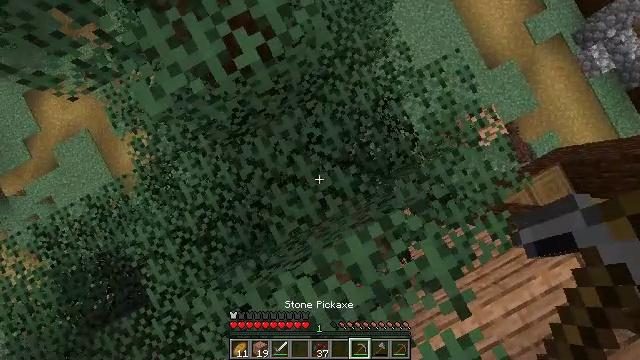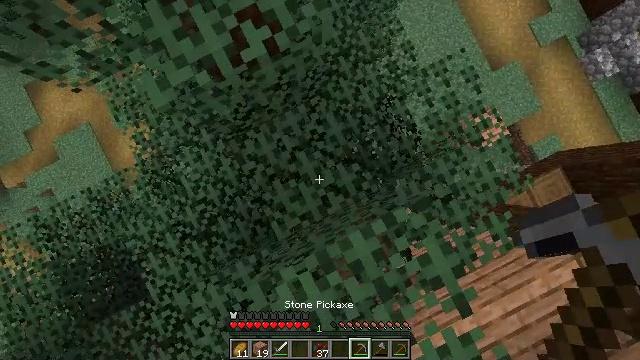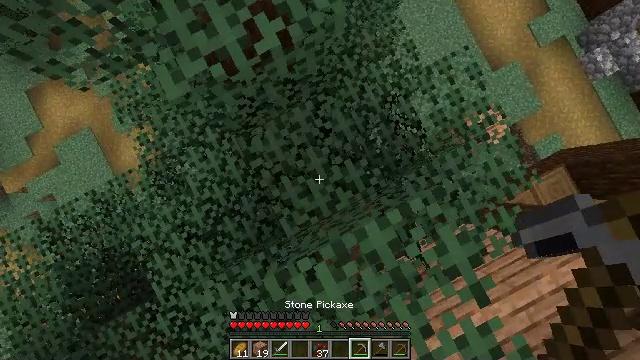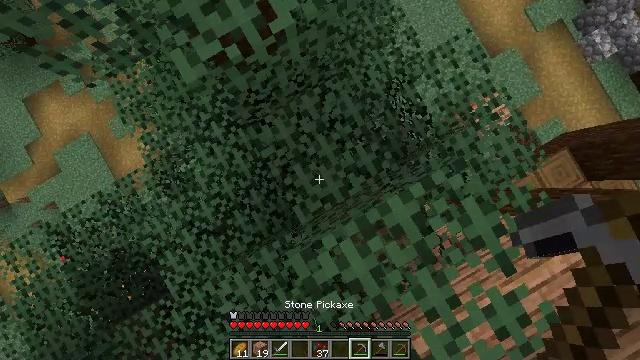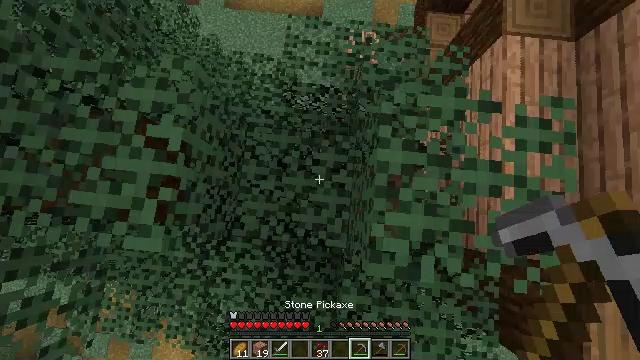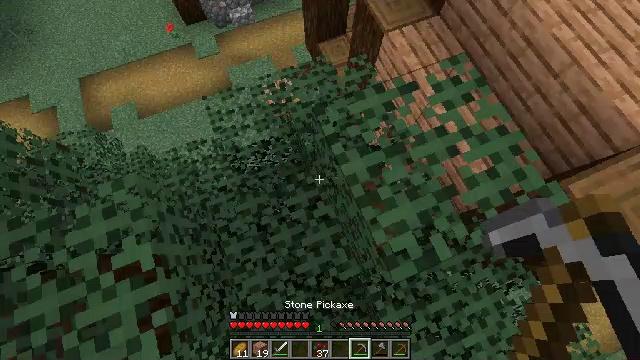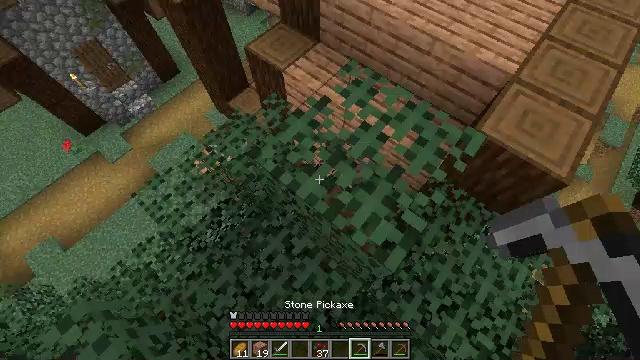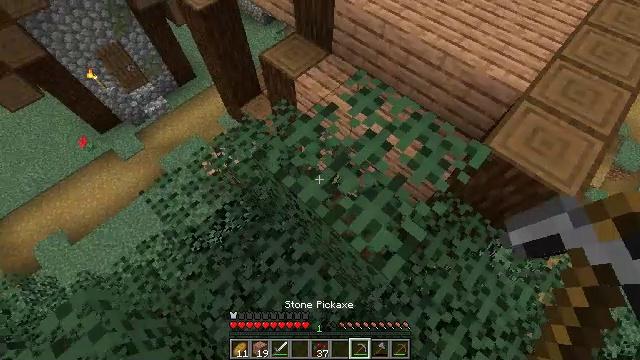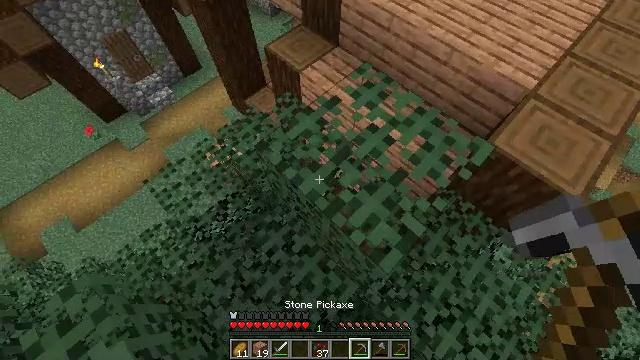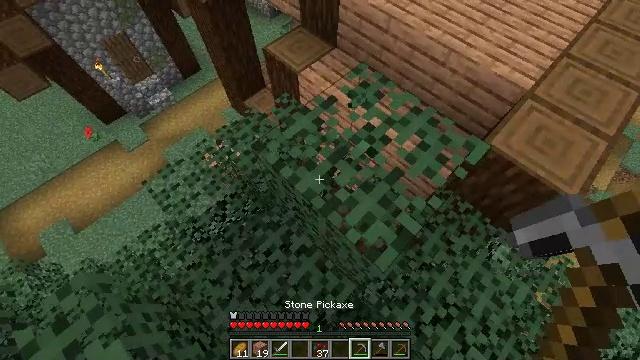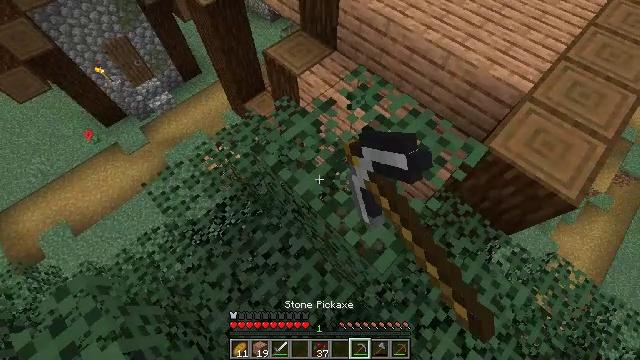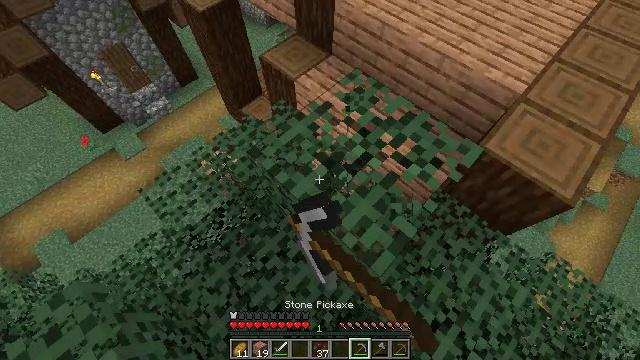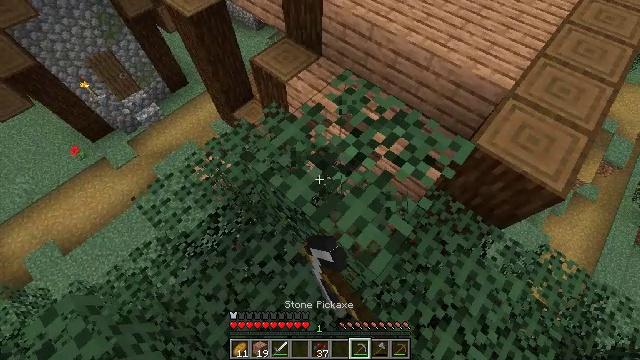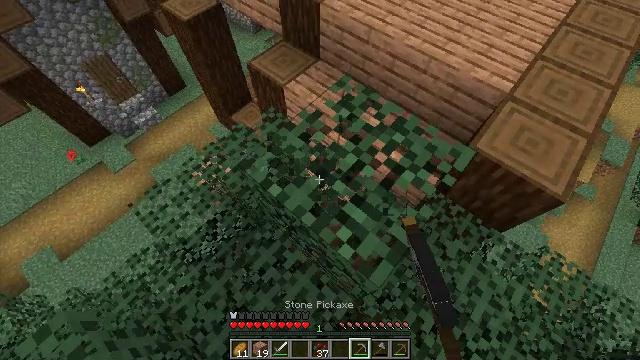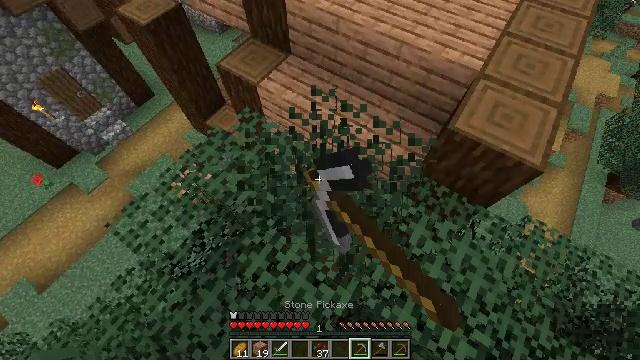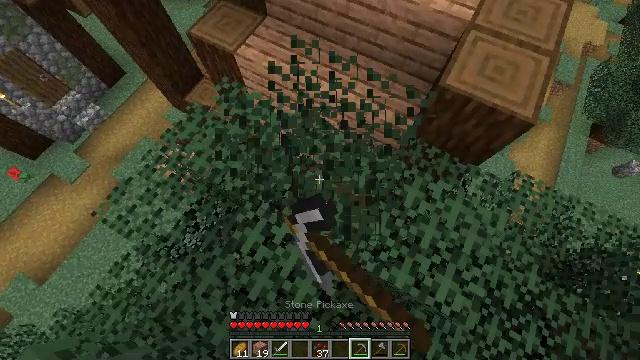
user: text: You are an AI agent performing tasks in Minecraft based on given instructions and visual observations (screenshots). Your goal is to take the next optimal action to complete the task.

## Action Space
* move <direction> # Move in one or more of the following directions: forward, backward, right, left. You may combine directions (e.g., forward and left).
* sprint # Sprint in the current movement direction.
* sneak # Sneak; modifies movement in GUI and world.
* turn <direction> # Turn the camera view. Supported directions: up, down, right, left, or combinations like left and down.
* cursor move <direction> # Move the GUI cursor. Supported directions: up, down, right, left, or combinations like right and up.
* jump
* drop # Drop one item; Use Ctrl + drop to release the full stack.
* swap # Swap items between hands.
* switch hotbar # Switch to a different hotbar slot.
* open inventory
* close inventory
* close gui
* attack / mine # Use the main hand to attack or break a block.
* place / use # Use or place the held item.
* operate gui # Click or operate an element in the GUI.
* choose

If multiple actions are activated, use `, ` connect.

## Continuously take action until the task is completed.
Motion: motion action
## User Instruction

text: Gather spruce leaves to collect foliage.
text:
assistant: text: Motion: move back and move left, sneak, turn left
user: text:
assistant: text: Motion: move back and move left, sneak
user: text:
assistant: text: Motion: move back and move left, sneak, turn right
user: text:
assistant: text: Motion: move back and move left, sneak, turn right and up
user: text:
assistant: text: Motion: move back and move left, sneak, turn right and up
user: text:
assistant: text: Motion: move back and move left, sneak, turn right and up
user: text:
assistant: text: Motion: move back, sneak, turn left and up
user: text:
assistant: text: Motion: sneak, turn left and down
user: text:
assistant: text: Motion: sneak, attack / mine
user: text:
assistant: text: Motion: sneak, attack / mine
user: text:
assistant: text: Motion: sneak, attack / mine
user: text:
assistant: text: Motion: move forward, sneak, turn right, attack / mine
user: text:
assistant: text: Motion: move forward, sneak, attack / mine
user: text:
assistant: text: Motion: move forward, sneak, turn right, attack / mine
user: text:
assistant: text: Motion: move forward, sneak, turn right and down, attack / mine
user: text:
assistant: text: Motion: move forward, sneak, attack / mine
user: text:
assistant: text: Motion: move forward, sneak, attack / mine
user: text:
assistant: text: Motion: move forward, sneak, attack / mine
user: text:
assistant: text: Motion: sneak, attack / mine